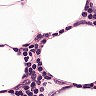
Metastatic tissue present: no